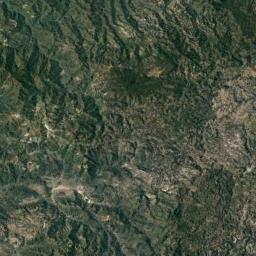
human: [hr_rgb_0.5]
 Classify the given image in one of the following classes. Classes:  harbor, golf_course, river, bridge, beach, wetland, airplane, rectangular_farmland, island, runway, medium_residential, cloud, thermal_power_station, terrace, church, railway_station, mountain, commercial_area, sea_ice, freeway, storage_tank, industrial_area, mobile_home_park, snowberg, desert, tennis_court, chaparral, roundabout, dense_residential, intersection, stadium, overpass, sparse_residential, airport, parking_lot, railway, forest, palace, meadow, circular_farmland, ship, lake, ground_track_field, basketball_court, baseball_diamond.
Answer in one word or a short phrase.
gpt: mountain